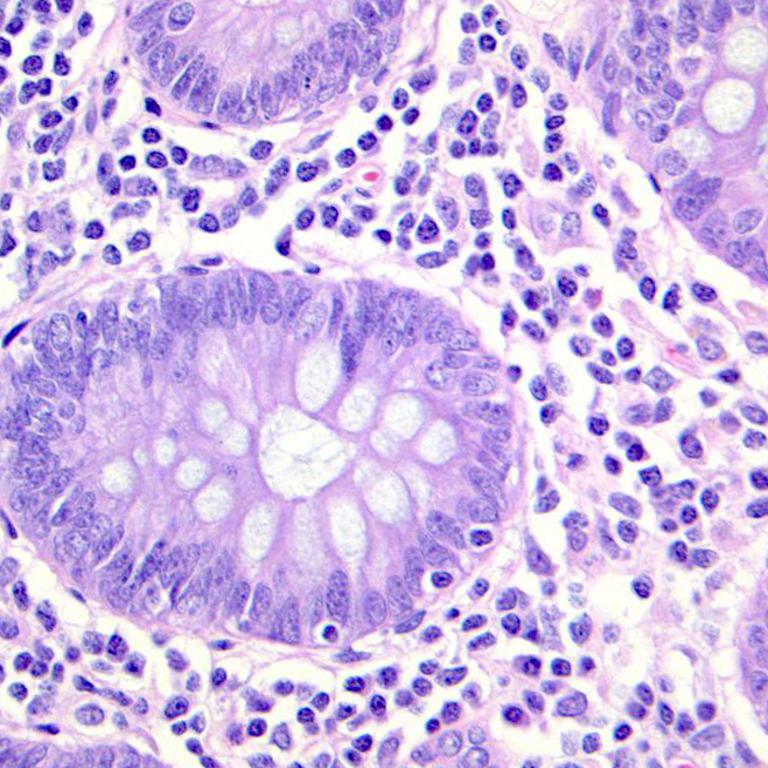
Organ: colon
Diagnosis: benign